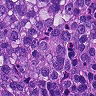
Metastatic tissue present: yes